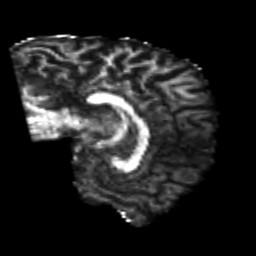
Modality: FA
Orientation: sagittal
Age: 22
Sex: male
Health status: healthy
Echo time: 0.074 s